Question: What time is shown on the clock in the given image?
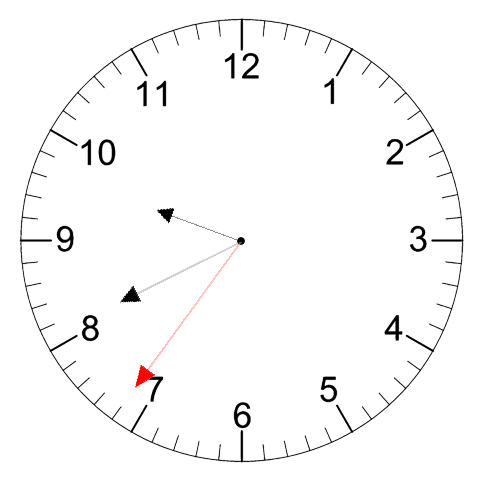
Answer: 09:40:36